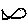
Label: fish